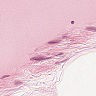
Metastatic tissue present: no